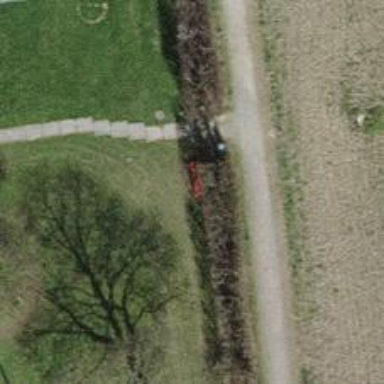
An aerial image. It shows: Bench.